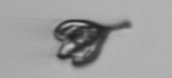
Label: Pyramimonas_longicauda